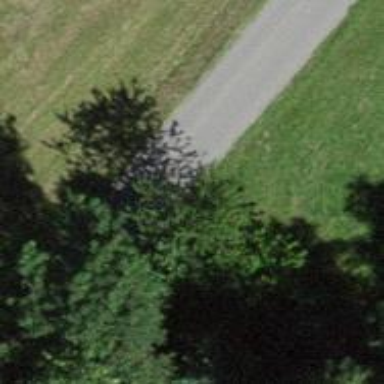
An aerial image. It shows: Unclassified road with asphalt surface.